Interaction volume radius: 10 \u00c5
Interaction volume height: 25 \u00c5
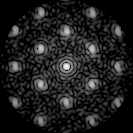
Disorder parameter: 0.2855